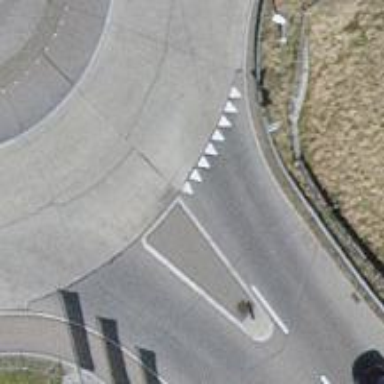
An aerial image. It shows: Road with "give way" sign.